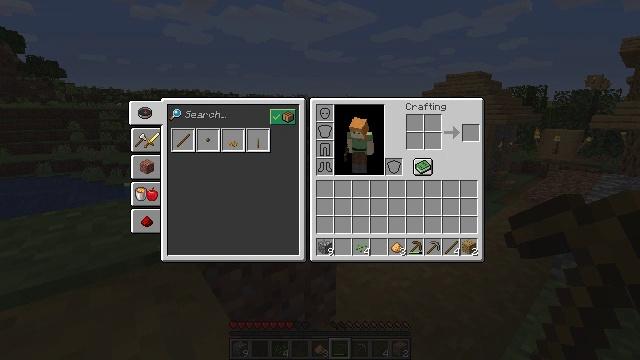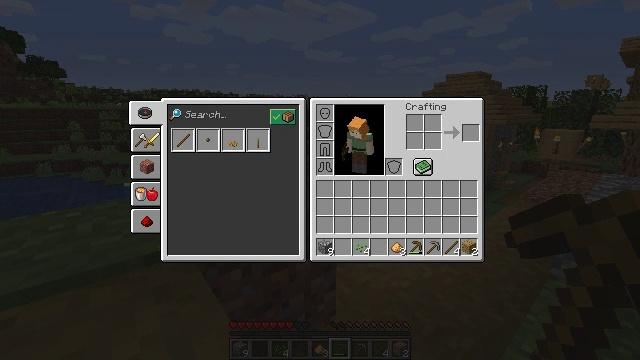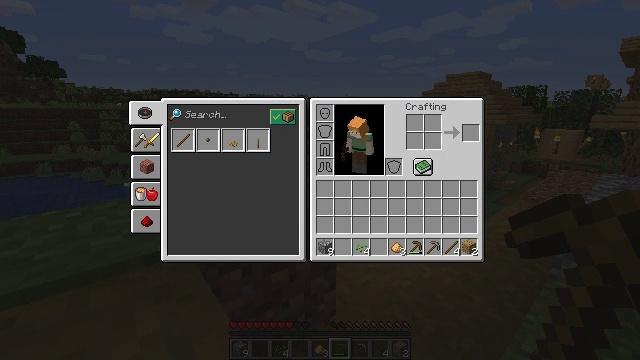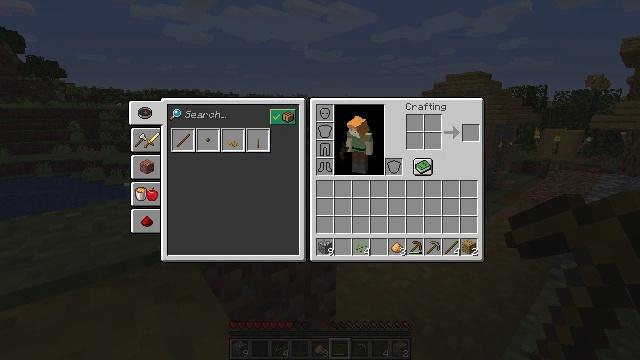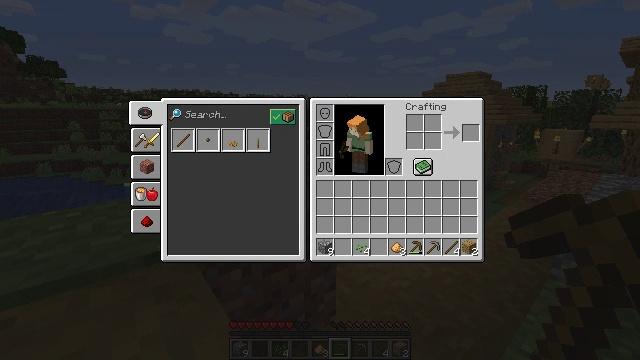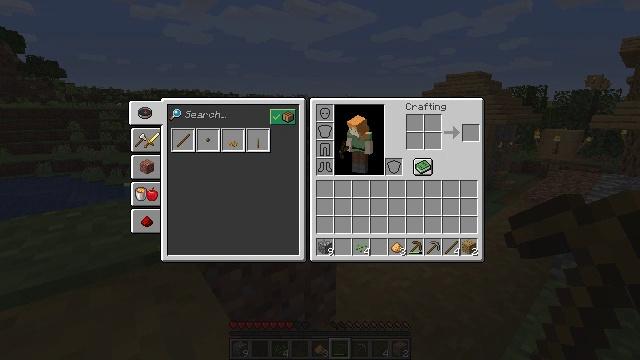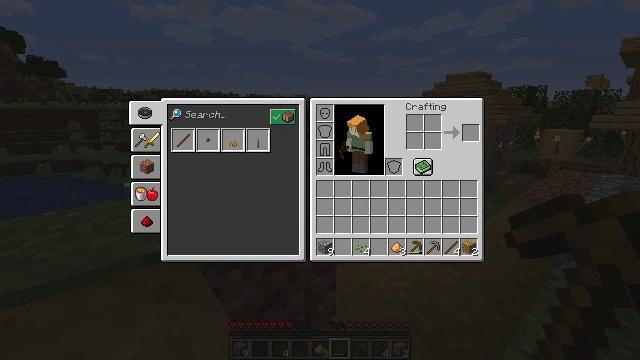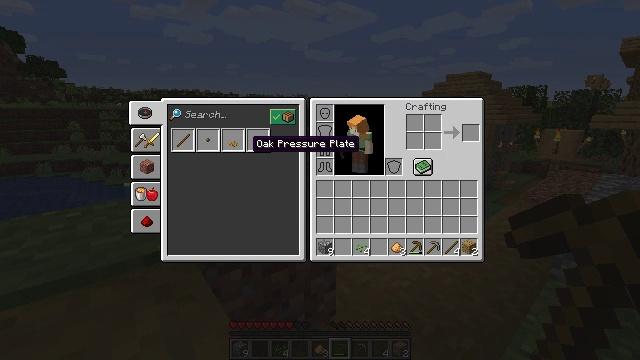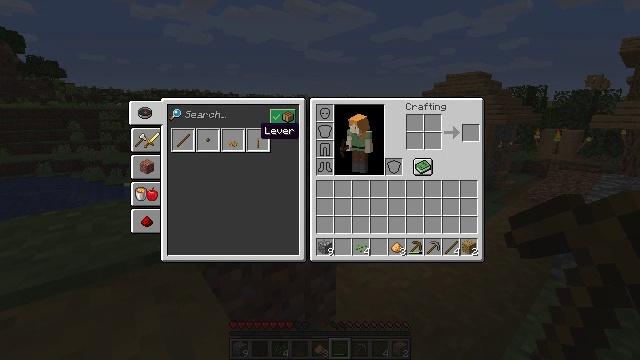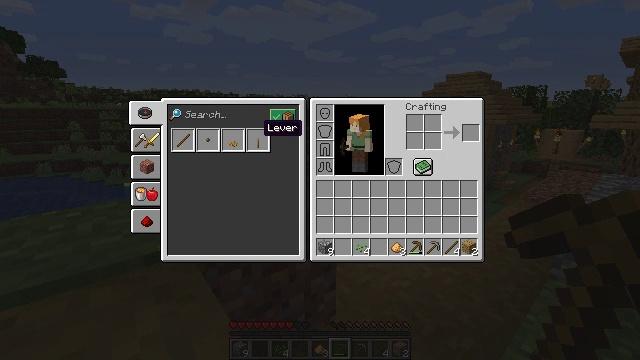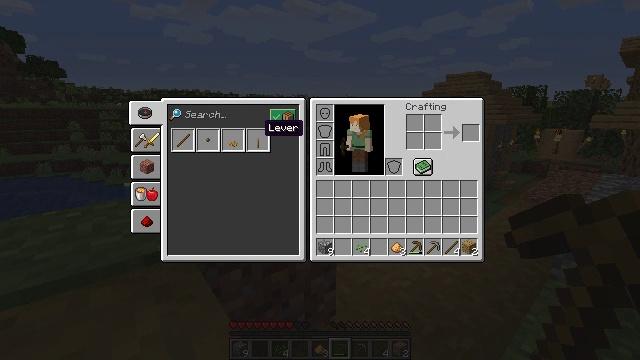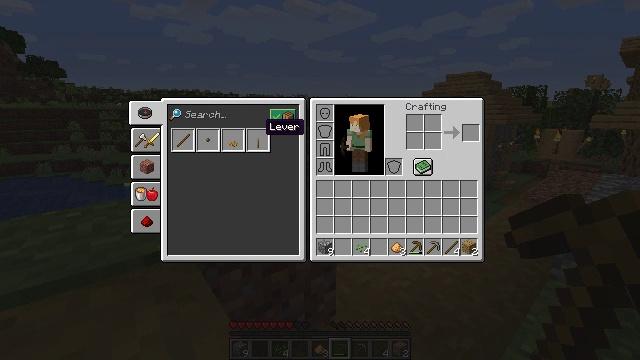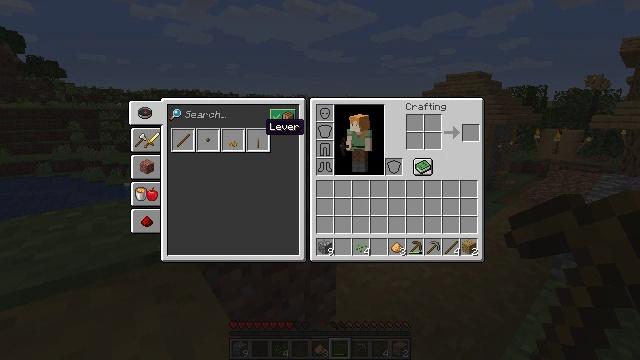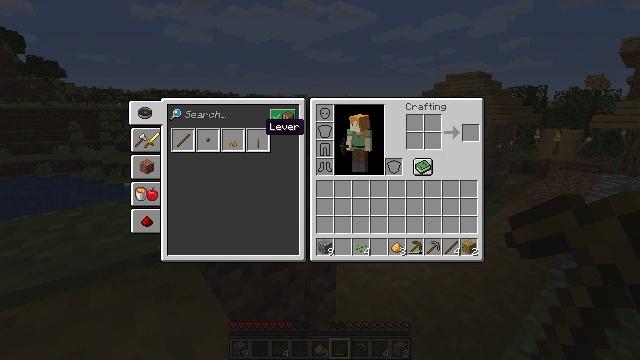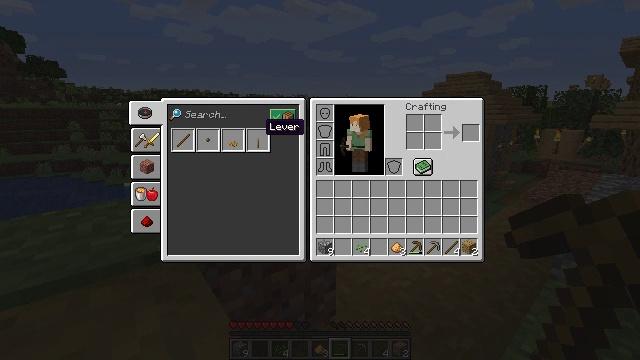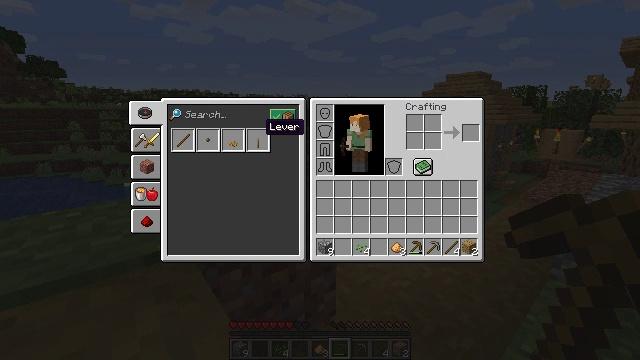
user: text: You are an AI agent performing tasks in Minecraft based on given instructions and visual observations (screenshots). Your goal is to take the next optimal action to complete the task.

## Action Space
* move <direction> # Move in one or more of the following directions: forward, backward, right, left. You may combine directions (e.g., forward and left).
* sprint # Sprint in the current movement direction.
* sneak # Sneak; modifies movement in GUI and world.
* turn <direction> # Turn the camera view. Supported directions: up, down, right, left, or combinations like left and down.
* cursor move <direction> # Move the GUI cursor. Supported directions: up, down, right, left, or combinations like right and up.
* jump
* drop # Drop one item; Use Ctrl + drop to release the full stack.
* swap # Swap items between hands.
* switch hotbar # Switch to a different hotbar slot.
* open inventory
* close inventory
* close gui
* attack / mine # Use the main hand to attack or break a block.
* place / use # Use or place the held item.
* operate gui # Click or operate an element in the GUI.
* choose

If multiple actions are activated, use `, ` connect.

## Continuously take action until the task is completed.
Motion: motion action
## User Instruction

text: Combine the required materials to craft a lever.
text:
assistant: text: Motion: turn left
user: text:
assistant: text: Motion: turn left and up
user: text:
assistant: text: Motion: turn left and up
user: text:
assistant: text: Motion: no_op
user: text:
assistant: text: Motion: no_op
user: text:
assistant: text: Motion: no_op
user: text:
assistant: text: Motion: turn right and up
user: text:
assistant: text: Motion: turn right and up
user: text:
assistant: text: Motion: no_op
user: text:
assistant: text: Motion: no_op
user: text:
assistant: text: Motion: no_op
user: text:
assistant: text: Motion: no_op
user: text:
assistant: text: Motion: no_op
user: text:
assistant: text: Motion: attack / mine
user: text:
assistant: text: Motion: attack / mine
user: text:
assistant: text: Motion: attack / mine
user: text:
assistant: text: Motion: no_op
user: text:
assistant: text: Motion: no_op
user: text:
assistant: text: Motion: turn right
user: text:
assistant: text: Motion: turn right and up
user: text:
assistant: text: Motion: turn right
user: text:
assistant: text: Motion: no_op
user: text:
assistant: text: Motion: no_op
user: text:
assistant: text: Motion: no_op
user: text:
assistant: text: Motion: no_op
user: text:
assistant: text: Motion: no_op
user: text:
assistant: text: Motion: no_op
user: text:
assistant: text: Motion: no_op
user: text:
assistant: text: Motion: no_op
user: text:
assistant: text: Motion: no_op